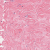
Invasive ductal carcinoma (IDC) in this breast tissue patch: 0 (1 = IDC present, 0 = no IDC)